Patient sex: F
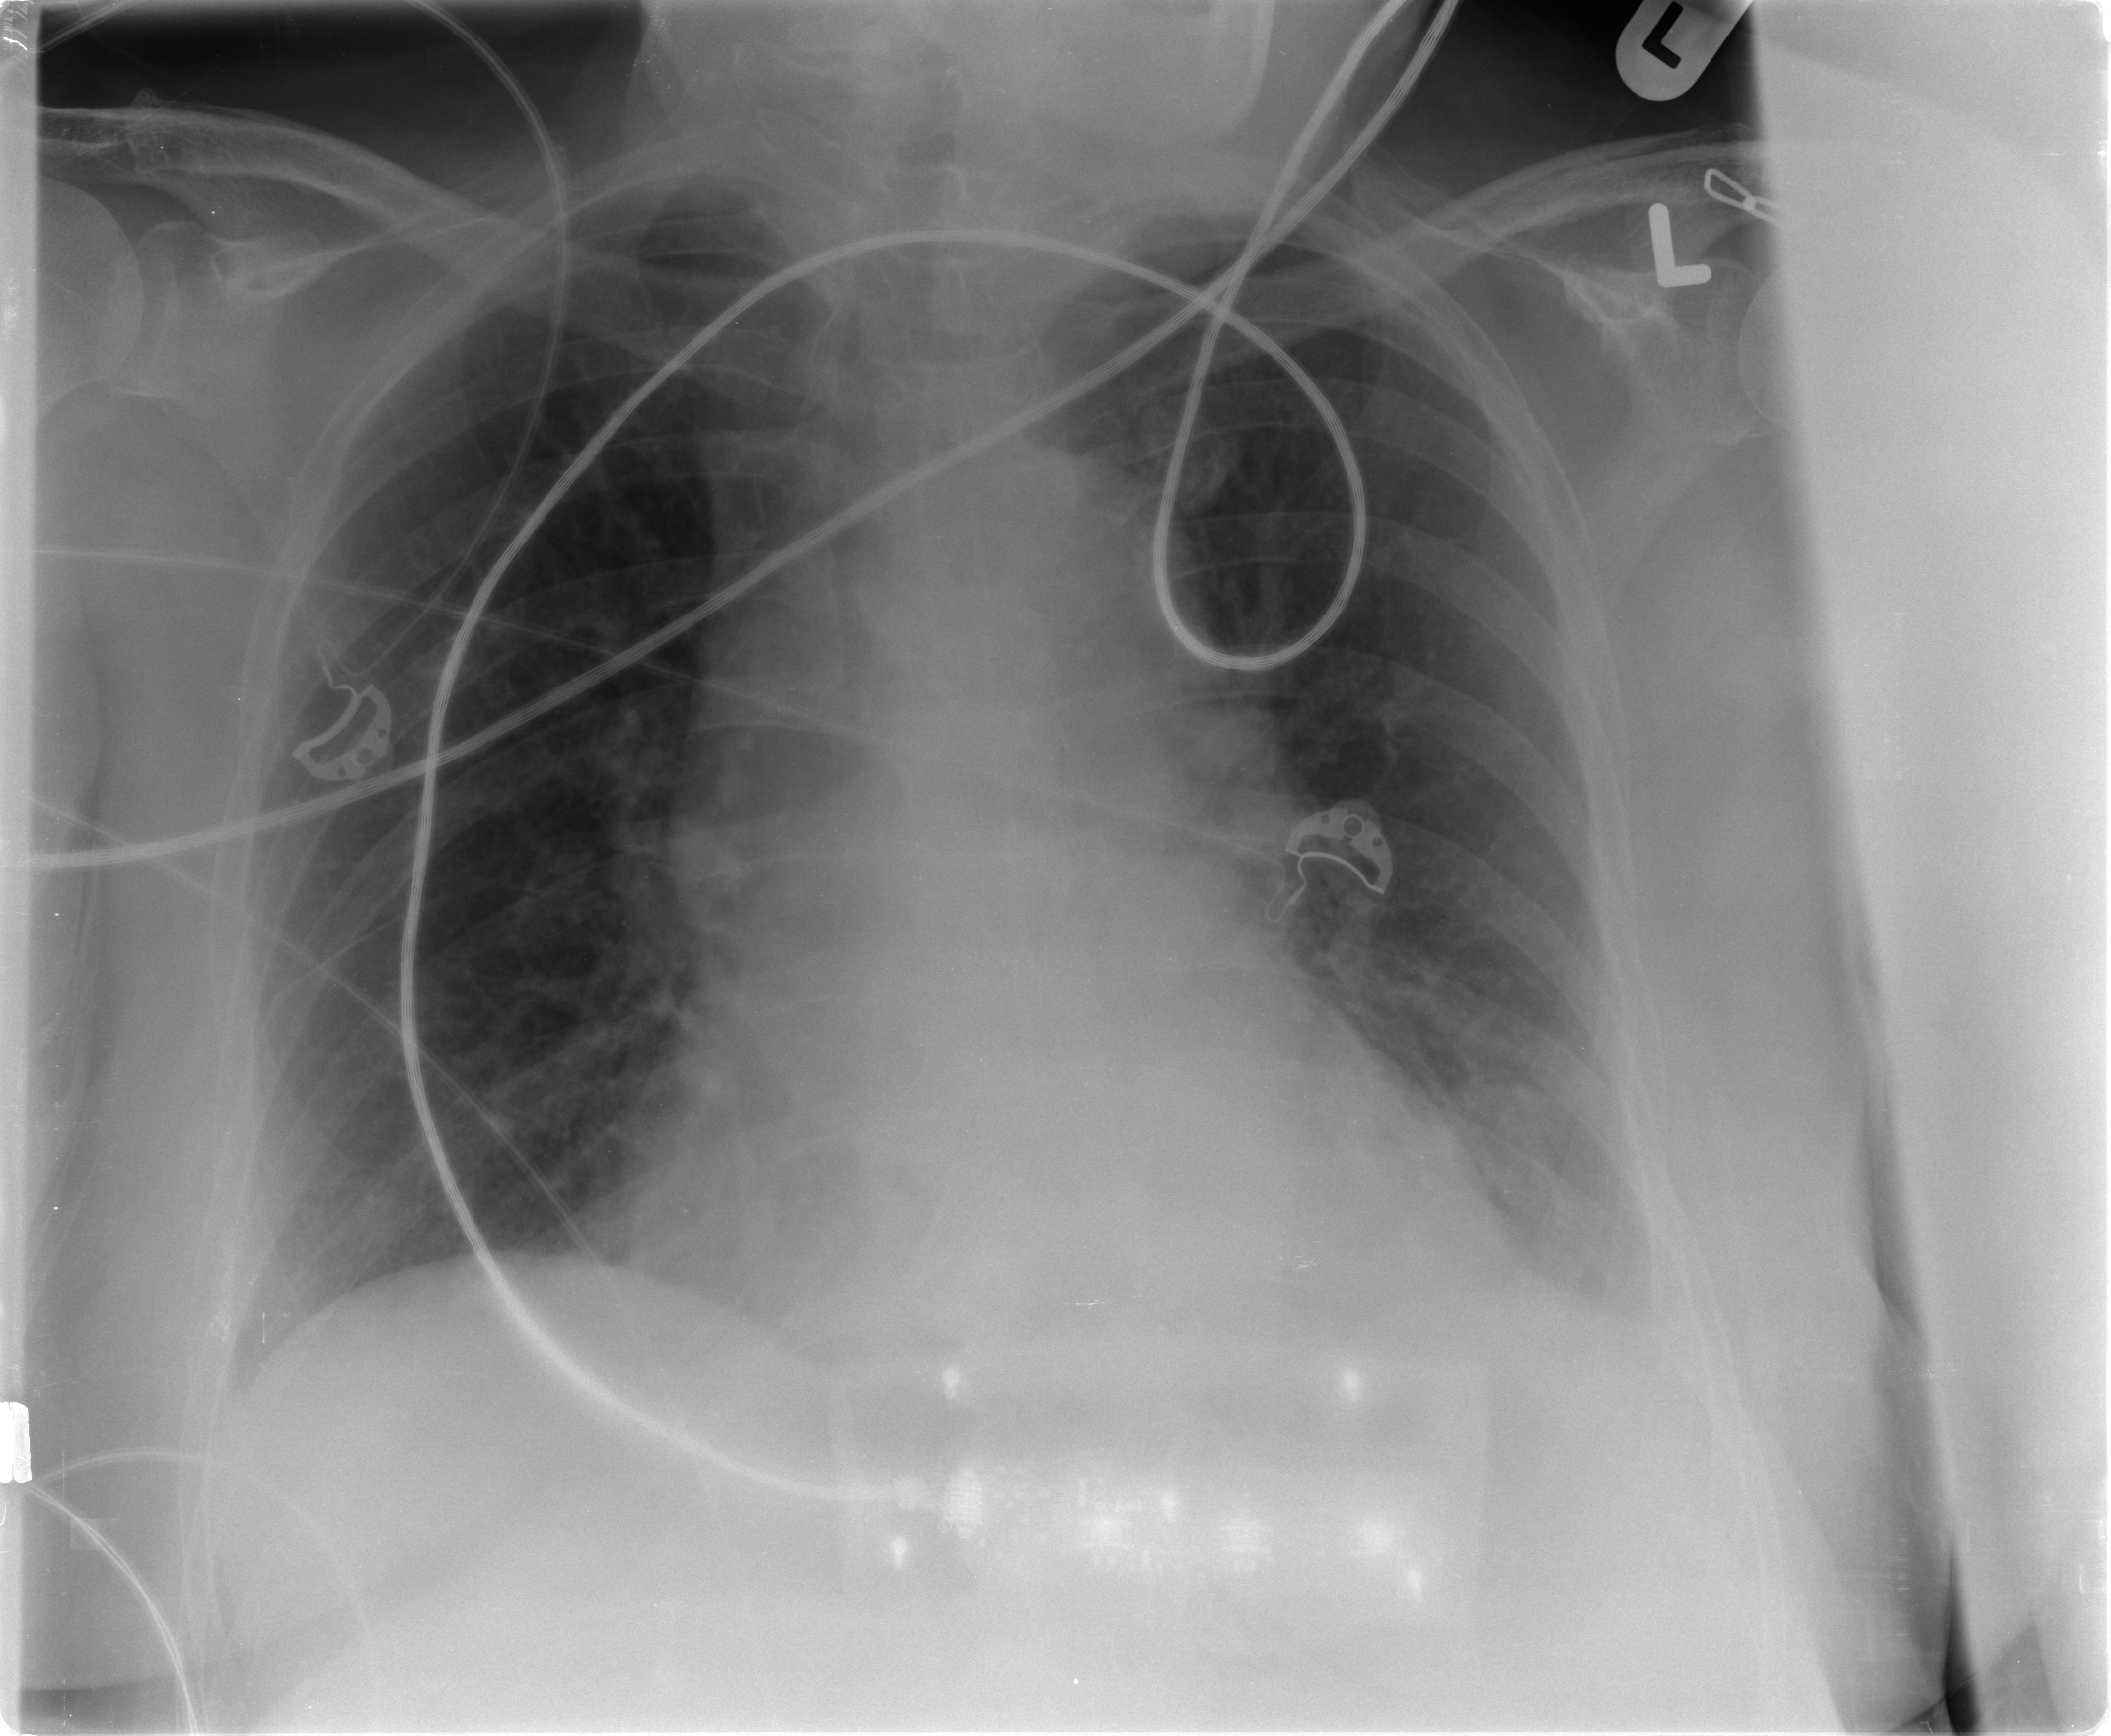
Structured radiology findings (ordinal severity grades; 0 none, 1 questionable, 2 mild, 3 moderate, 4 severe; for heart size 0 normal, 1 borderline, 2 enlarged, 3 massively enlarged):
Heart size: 1
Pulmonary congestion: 2
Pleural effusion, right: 2
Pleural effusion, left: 2
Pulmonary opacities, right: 0
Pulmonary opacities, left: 0
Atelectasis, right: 2
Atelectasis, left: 2